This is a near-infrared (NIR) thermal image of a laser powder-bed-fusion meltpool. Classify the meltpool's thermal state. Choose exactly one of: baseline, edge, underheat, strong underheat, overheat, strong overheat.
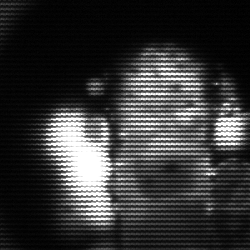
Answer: strong underheat